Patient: sex M, age 60
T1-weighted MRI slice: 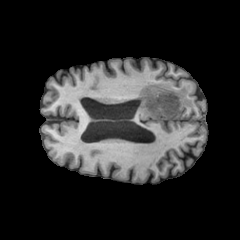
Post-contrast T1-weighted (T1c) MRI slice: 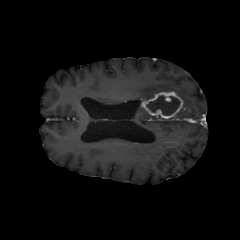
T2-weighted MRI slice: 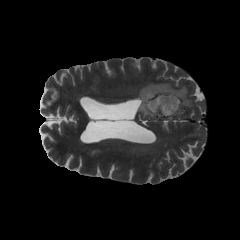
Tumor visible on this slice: yes
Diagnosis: Glioblastoma, IDH-wildtype
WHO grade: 4